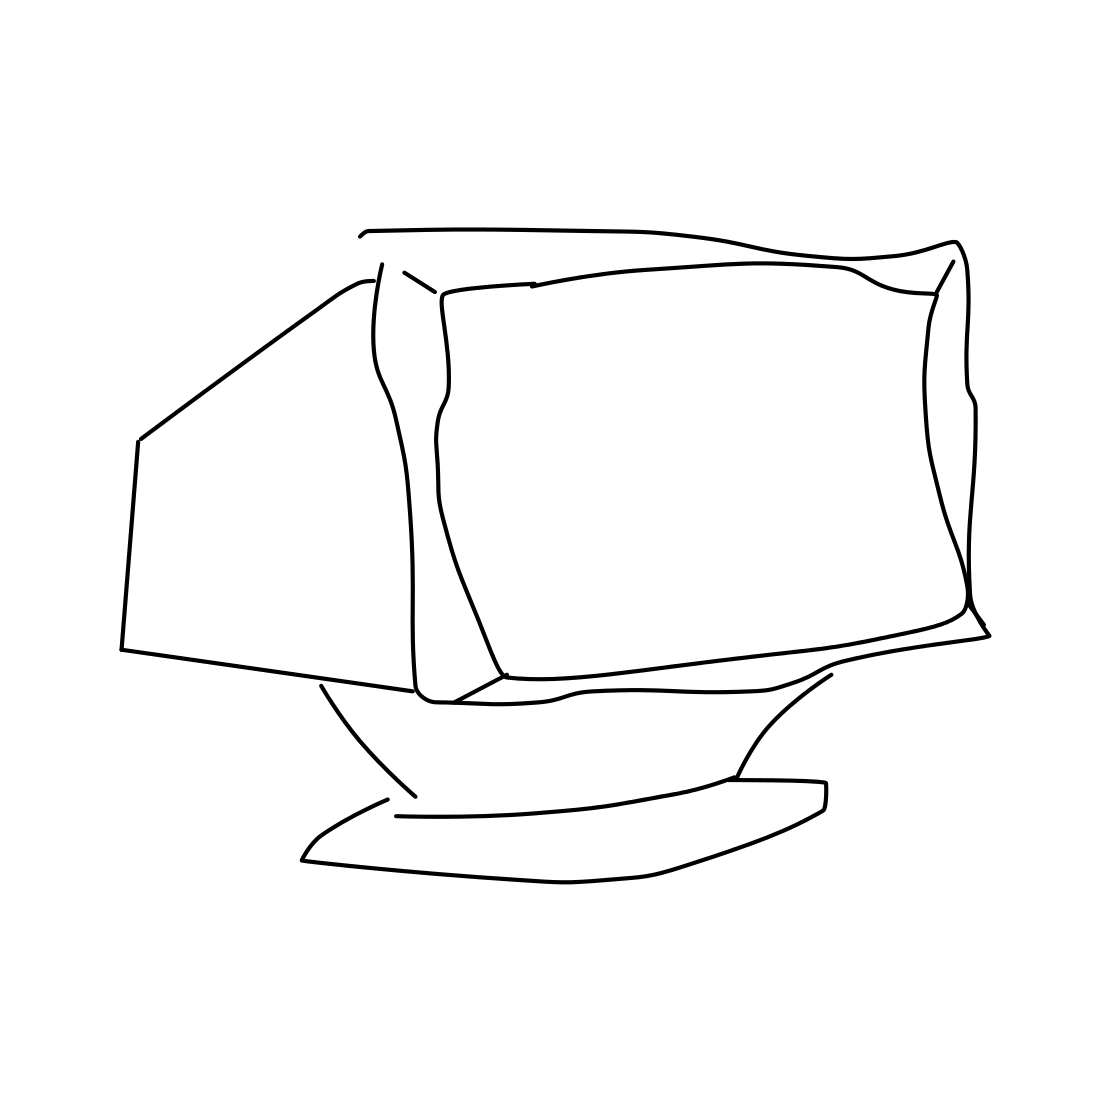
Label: computer monitor